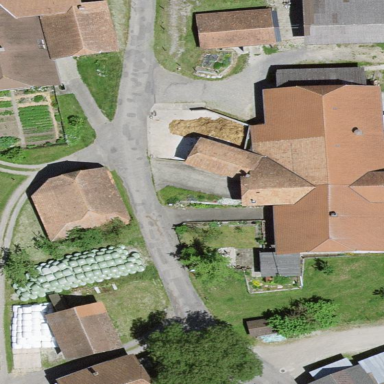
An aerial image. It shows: Farm building.